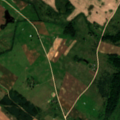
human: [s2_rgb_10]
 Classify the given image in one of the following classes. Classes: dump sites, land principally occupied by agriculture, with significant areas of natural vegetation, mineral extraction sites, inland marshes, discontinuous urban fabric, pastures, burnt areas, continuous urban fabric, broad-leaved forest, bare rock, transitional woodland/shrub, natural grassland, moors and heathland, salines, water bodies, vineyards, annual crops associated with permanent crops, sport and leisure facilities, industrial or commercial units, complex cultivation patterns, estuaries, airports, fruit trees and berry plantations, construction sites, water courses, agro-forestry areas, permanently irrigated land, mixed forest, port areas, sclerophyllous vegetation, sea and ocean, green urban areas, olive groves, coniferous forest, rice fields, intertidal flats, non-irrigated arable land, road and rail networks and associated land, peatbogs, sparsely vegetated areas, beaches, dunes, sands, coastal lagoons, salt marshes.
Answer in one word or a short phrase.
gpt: non-irrigated arable land, pastures, complex cultivation patterns, mixed forest